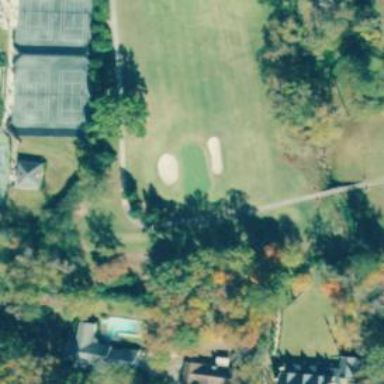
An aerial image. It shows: Scenic golf fairway.